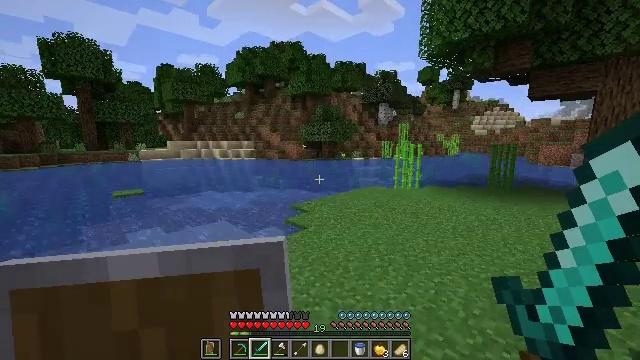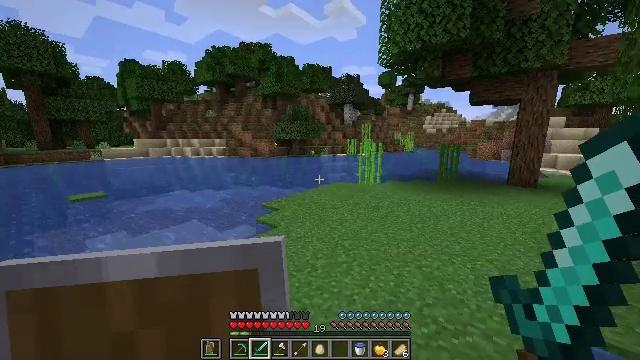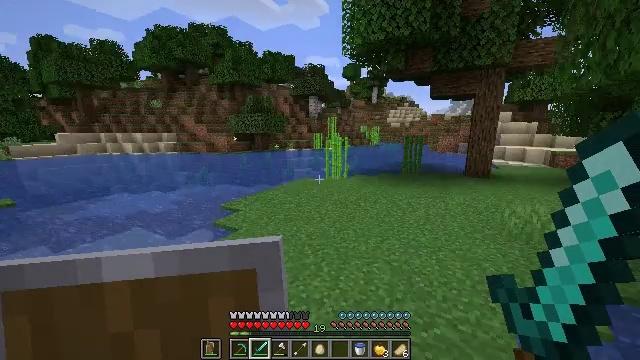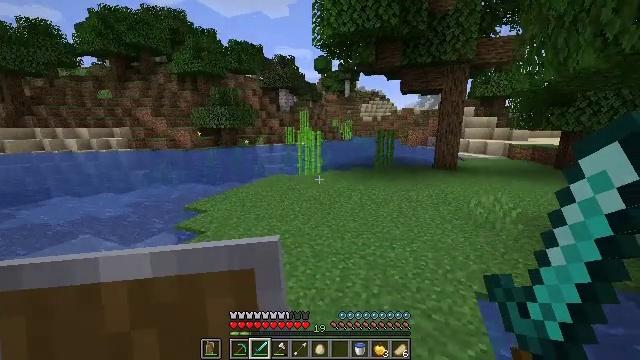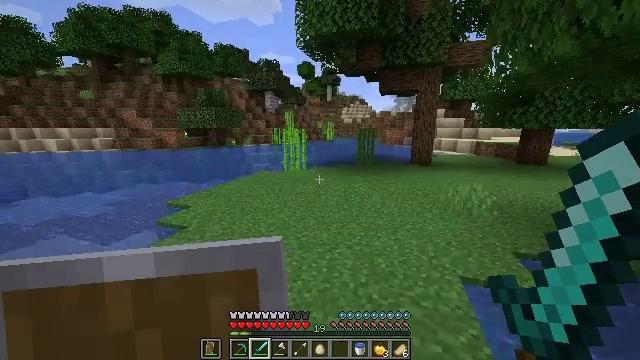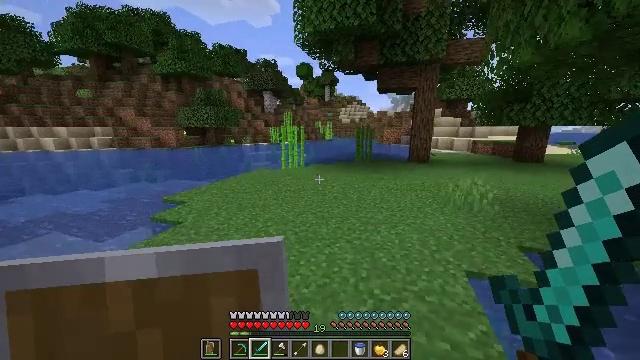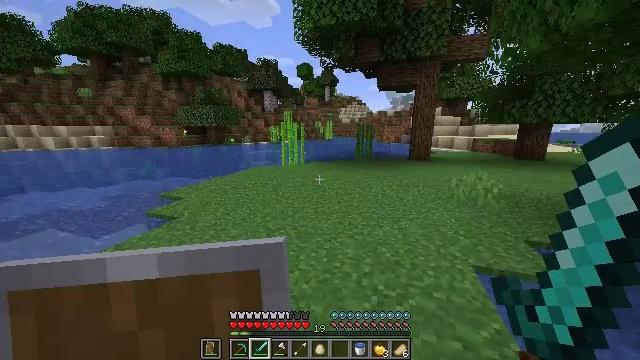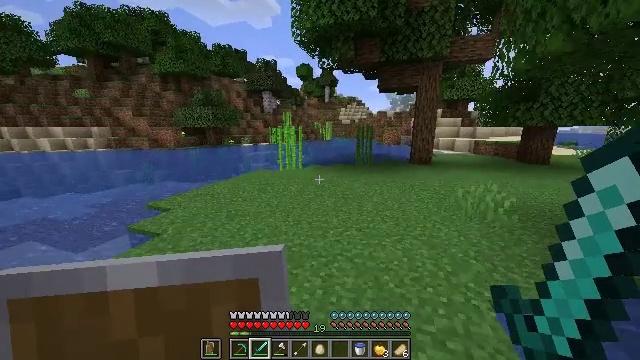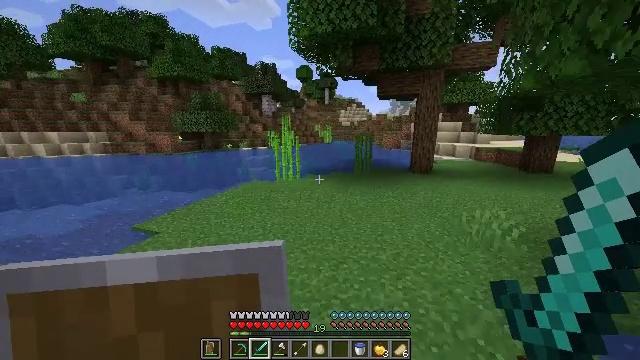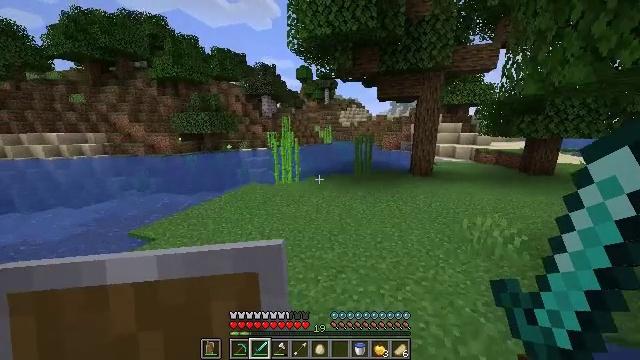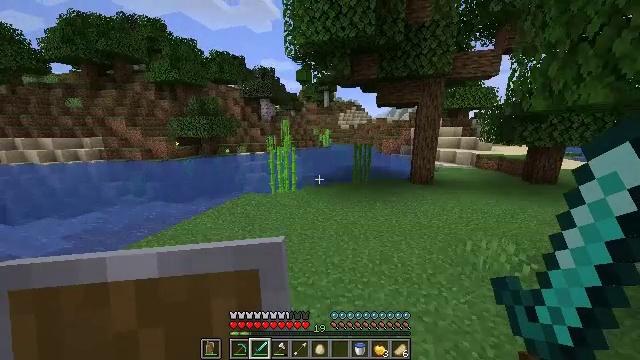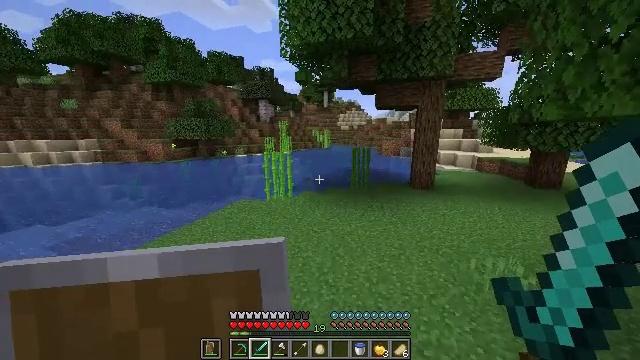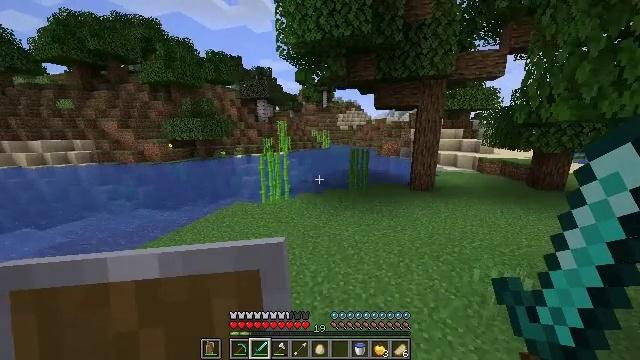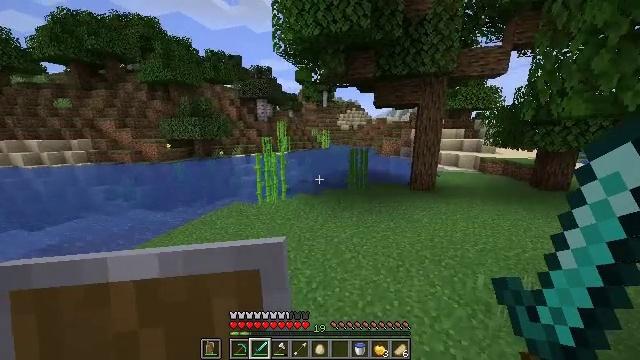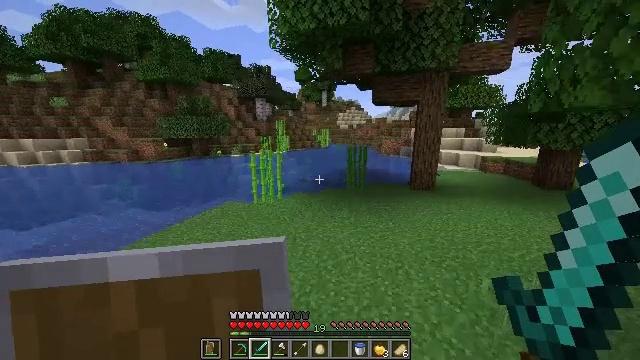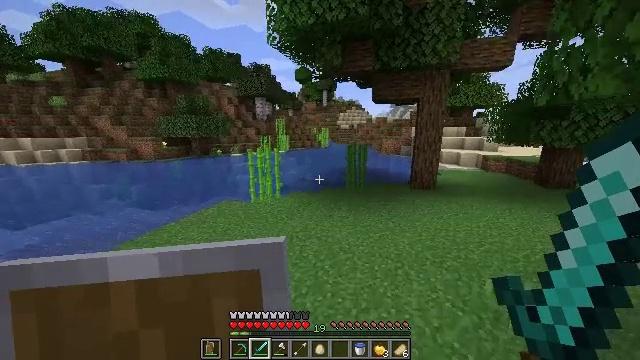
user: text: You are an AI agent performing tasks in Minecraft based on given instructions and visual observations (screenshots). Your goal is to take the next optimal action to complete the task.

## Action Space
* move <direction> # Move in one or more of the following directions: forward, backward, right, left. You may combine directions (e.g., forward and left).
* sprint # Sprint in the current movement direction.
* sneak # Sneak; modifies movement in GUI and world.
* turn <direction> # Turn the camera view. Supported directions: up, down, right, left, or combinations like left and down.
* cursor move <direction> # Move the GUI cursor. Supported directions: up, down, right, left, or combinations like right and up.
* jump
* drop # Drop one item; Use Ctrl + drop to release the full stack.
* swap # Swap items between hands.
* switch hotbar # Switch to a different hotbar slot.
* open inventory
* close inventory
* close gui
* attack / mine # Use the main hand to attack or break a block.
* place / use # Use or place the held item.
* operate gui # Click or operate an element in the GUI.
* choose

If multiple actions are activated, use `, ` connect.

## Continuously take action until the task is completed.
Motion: motion action
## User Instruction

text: Break the sand block.
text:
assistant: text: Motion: move forward, sprint, turn right and down, jump
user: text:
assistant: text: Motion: move forward, sprint, turn right and down, jump
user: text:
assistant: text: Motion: move forward, sprint, turn right and down, jump
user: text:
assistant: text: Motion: move forward, sprint, turn right, jump
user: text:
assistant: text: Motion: move forward, sprint, jump
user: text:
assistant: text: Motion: move forward and move right, sprint, jump
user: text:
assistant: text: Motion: move forward and move right, sprint, jump
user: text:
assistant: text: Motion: move forward and move right, sprint, jump
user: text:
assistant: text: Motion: move forward and move right, sprint, jump
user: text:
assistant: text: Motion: move forward and move right, sprint, jump
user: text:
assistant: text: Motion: move forward and move right, sprint, jump
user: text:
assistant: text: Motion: move forward and move right, sprint, jump
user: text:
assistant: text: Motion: move forward and move right, sprint, jump
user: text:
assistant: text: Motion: move forward and move right, sprint, jump
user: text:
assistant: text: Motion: move forward and move right, sprint, jump
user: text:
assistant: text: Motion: move forward and move right, sprint, jump
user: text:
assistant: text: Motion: move forward and move right, sprint, jump
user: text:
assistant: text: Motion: move forward and move right, sprint, jump
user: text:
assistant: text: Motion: move forward and move right, sprint, jump
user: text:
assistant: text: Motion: move forward and move right, sprint, jump
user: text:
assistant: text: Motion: move forward and move right, sprint, jump
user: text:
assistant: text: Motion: move forward and move right, sprint, jump
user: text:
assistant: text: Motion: move forward and move right, sprint, jump
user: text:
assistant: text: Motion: move forward and move right, sprint, jump
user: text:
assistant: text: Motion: move forward and move right, sprint, jump
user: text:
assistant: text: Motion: move forward and move right, sprint, turn left and up, jump
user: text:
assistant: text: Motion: move forward and move right, sprint, turn left and up, jump
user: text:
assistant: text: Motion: move forward and move right, sprint, jump
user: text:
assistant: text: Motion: move forward and move right, sprint, jump
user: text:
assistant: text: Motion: move forward and move right, sprint, jump